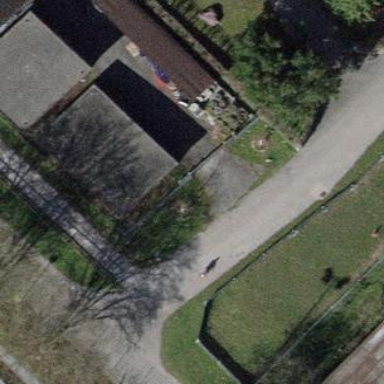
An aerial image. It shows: Shed building.